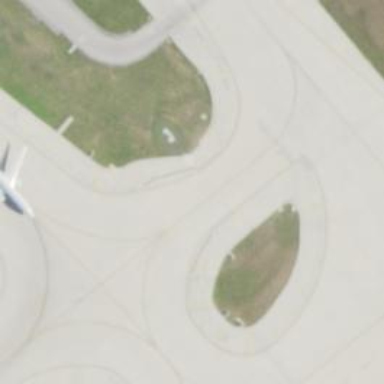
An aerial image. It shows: View of taxiway at the airport.